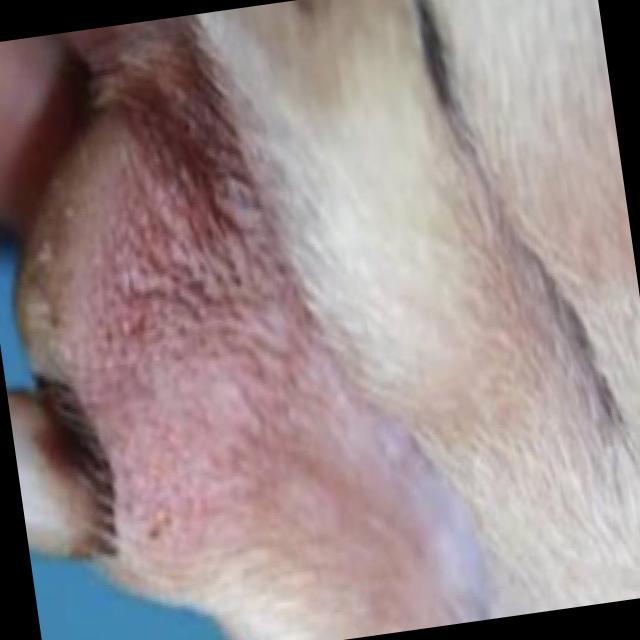
Canine fungal skin infection — characterized by alopecia, scaling, crusting, and circular lesions. Common agents include Malassezia and Candida species.